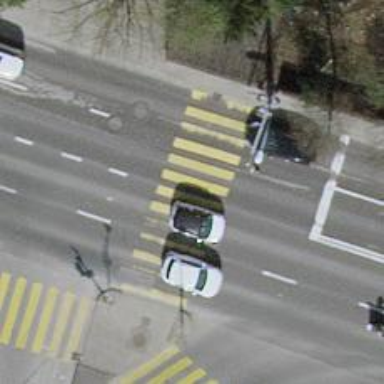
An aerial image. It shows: Road crossing with traffic signals.